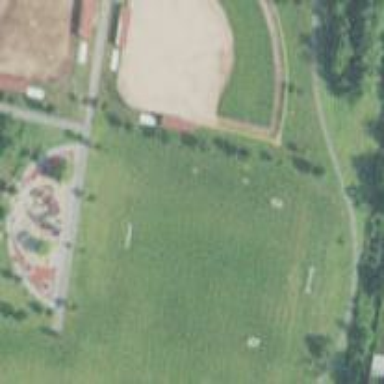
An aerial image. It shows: Soccer pitch for outdoor sports and leisure activities.